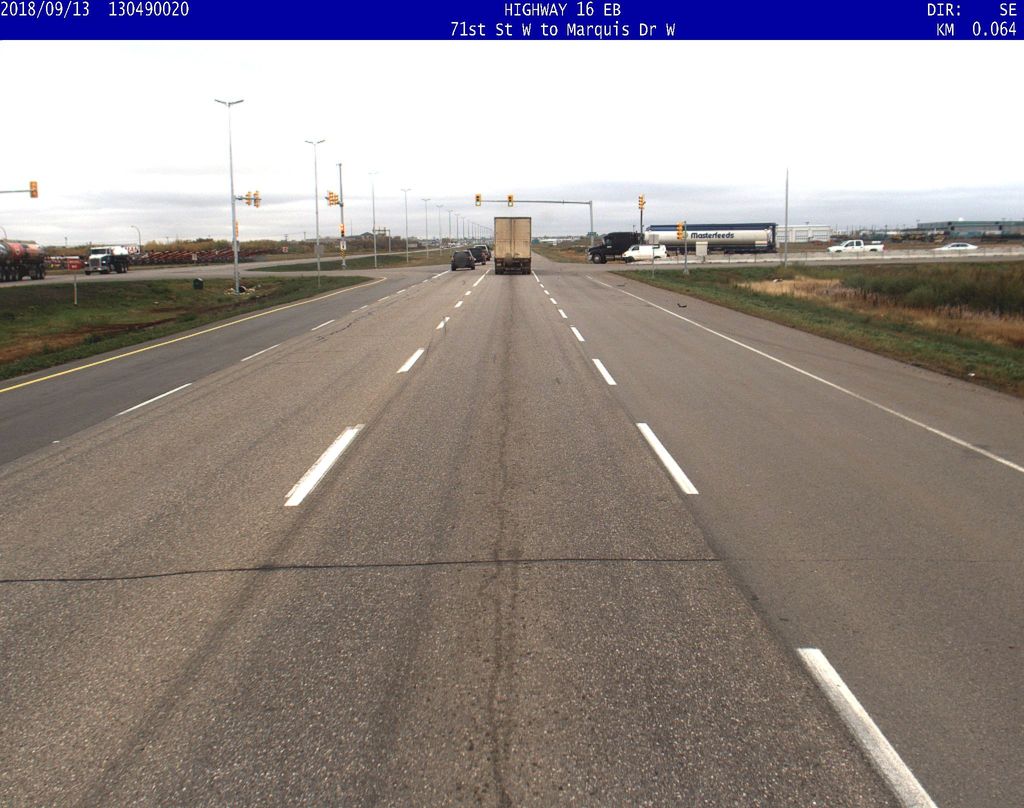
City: saskatoon